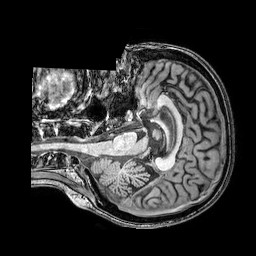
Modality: T1w
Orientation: axial
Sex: female
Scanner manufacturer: philips
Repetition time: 0.008284 s
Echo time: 0.00382 s